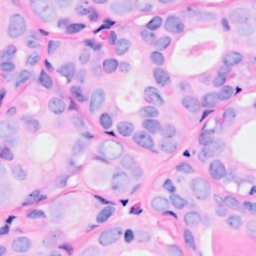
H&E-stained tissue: Breast